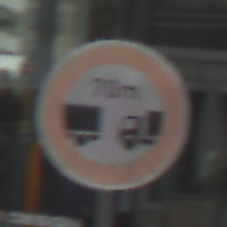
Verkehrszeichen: VerbotUnterschreitenMindestabstand
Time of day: Midday
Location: Outdoor (Urban)
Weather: Overcast
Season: NotSpecified
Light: Natural